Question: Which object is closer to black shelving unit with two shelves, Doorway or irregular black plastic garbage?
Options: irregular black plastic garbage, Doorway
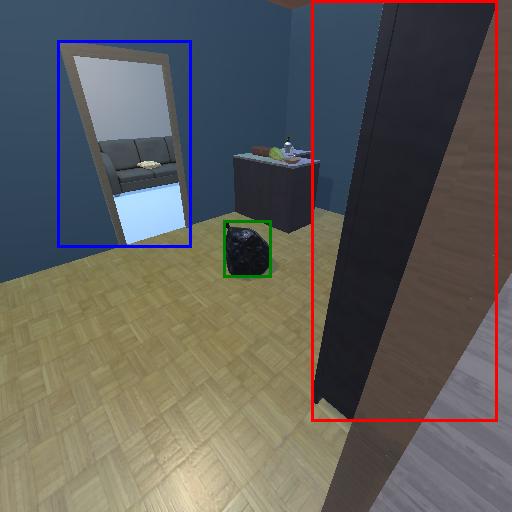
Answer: irregular black plastic garbage